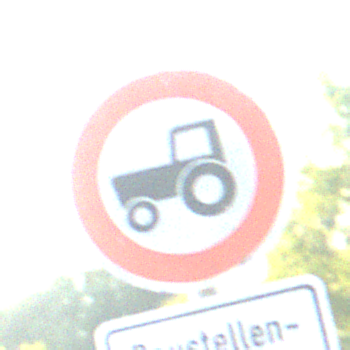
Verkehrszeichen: VerbotKraftfahrzeugeZuegeNichtSchneller25
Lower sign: SonstigeFahrzeugePersonengruppenFrei1
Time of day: SunriseSunset
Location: Outdoor (RoadRail)
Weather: Clear
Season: NotSpecified
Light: Natural